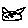
Label: cat